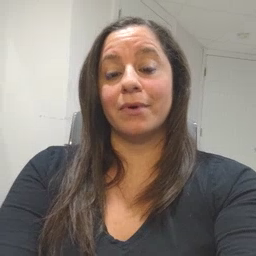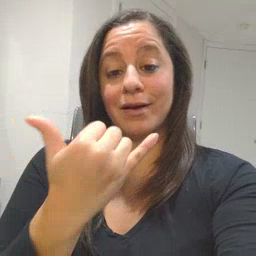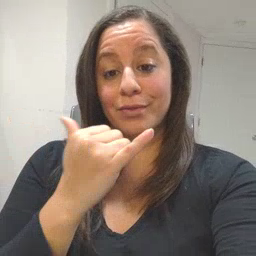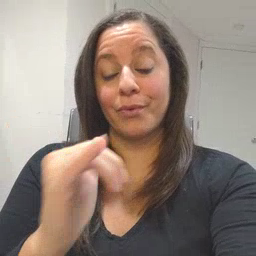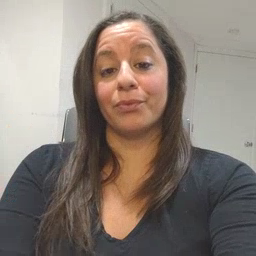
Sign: yellow